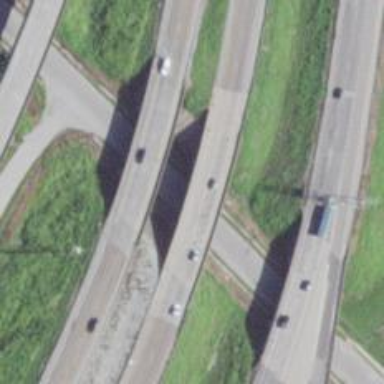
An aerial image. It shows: Motorway bridge.